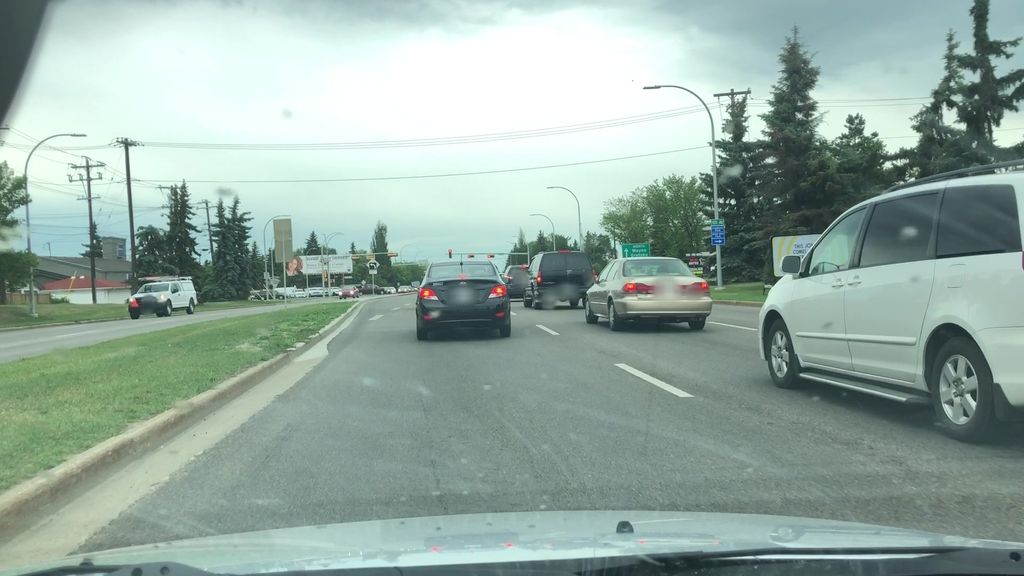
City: edmonton